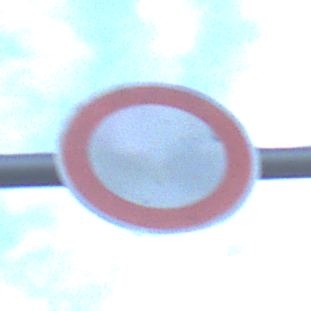
Verkehrszeichen: VerbotFahrzeugeAllerArt
Umgebung: Outdoor, Suburban
Tageszeit: SunriseSunset
Wetter: PartlyCloudy
Licht: Natural
Jahreszeit: NotSpecified
Kontrast: LowContrast